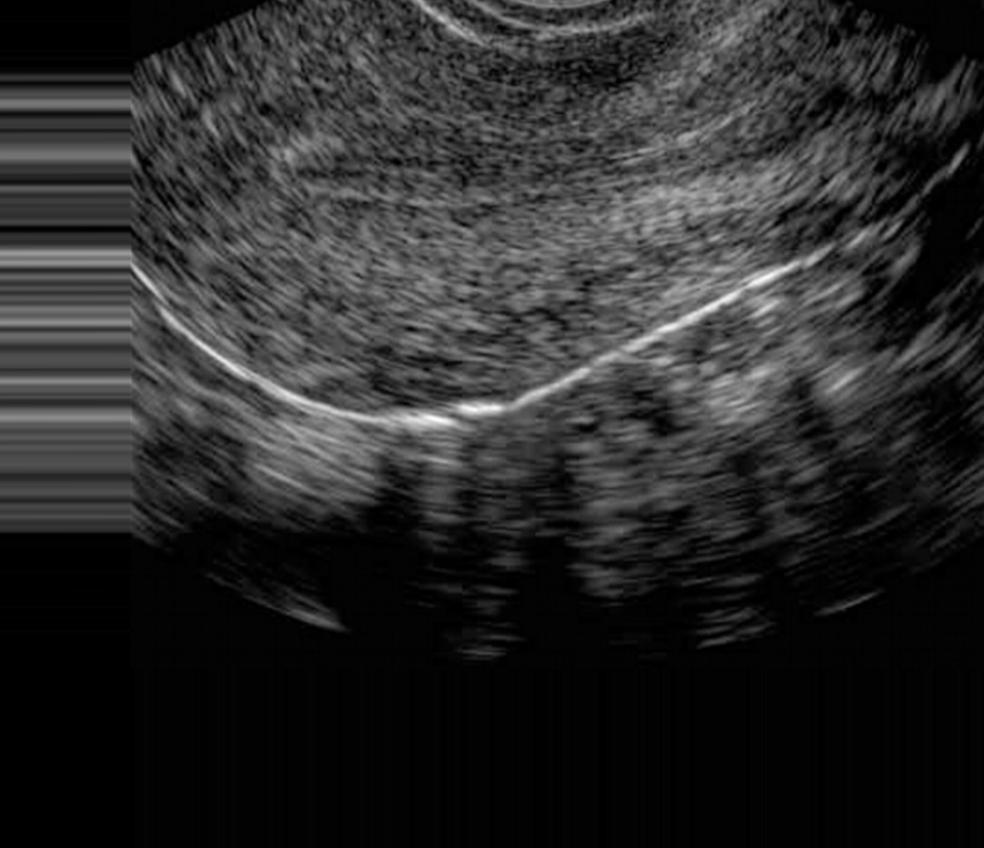
Label: notinfected